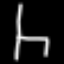
Label: chair